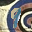
Label: 9